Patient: sex F, age 59
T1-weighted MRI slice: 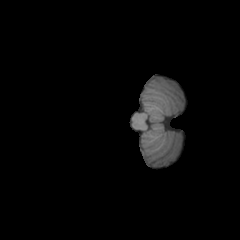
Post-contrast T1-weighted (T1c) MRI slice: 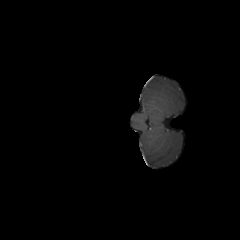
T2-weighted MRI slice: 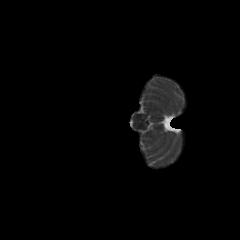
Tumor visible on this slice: no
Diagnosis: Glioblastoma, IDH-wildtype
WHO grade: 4